Fundus camera: zeiss
Shooting center: midpoint
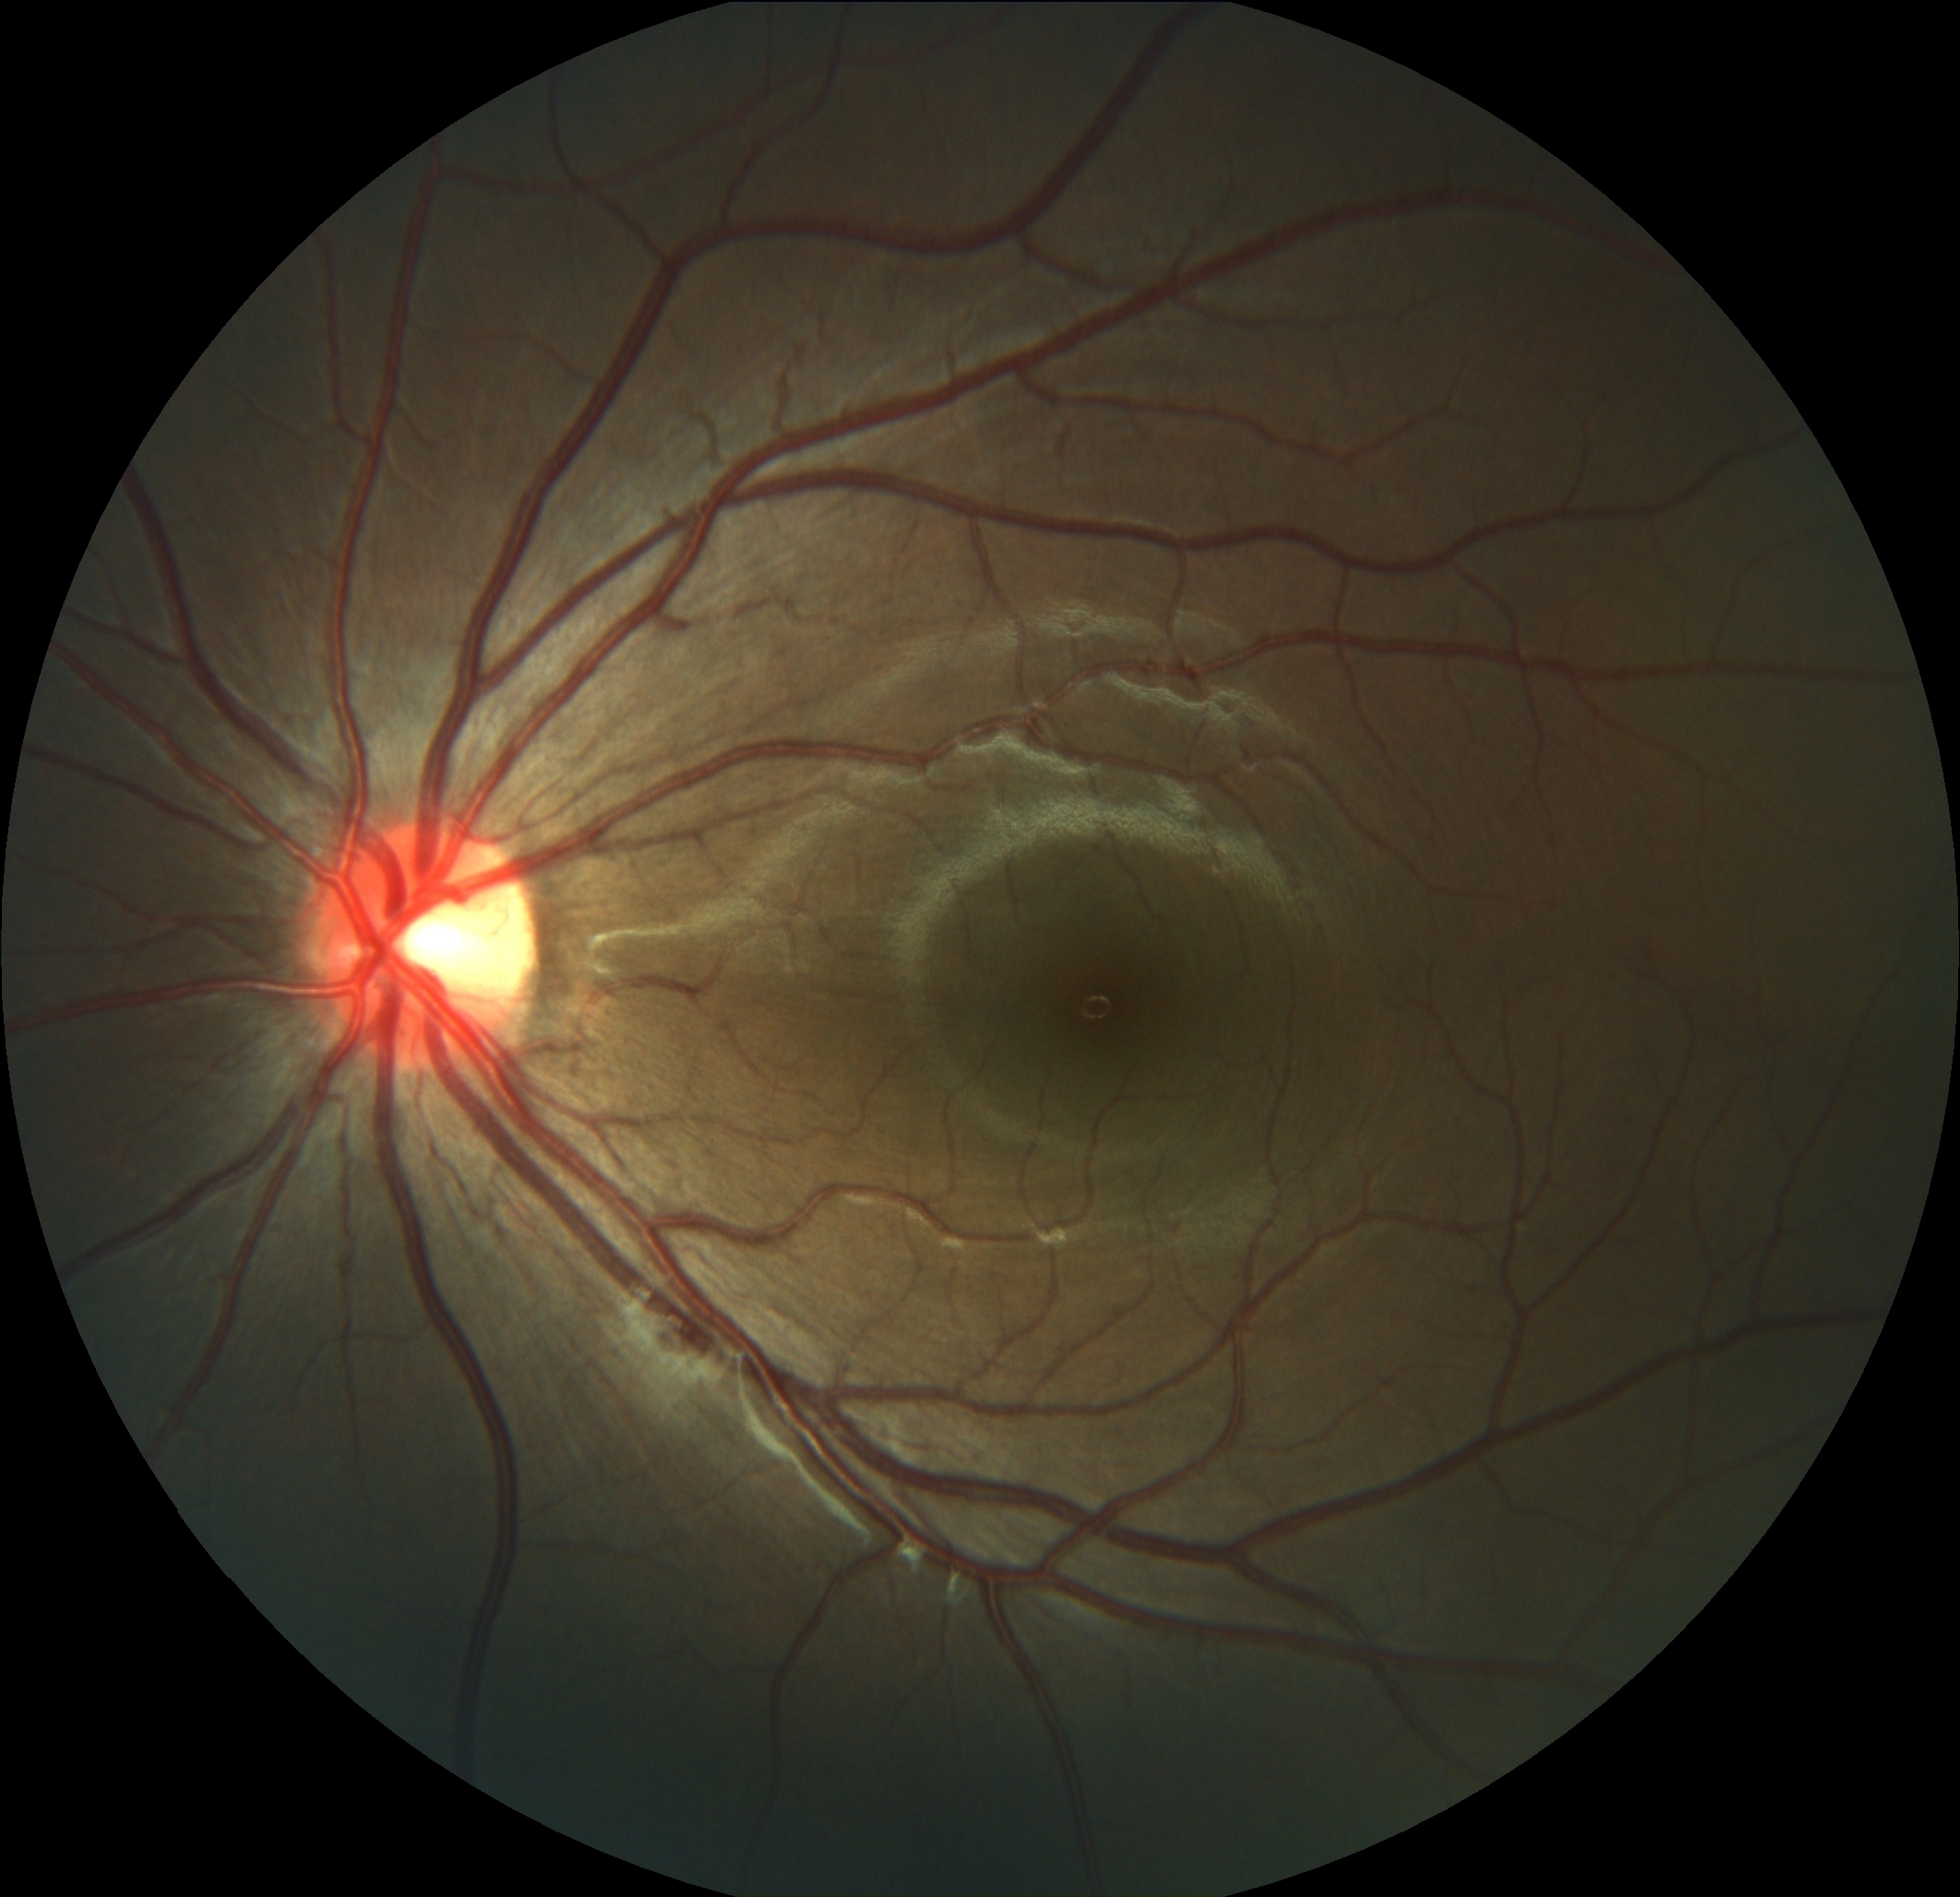
Pathologic myopia: no
Patchy retinal atrophy: absent
Retinal detachment: absent